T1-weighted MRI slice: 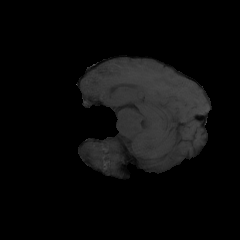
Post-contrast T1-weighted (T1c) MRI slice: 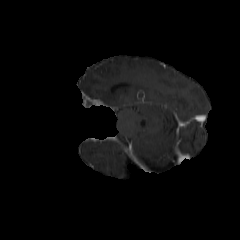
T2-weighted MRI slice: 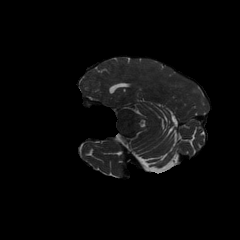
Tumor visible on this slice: no